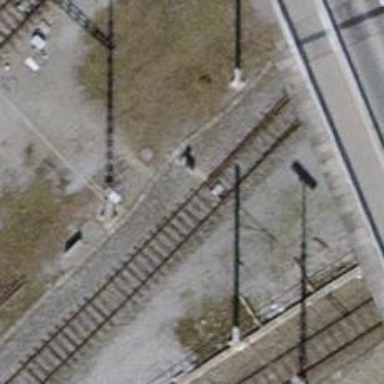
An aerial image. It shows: Railway switch.